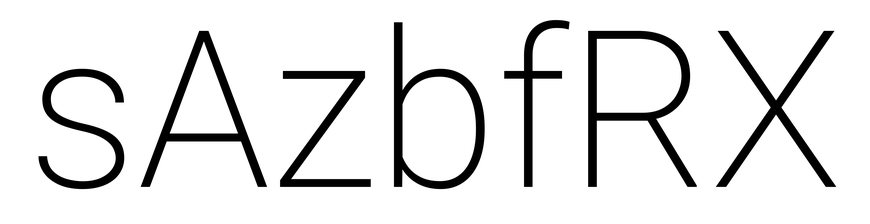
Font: Roboto_ExtraLight